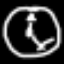
Label: clock